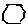
Label: hexagon